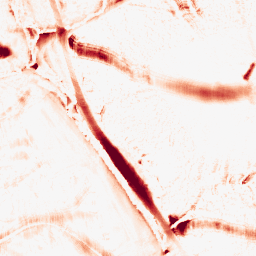
Category: morphological
Decomposition family: morphological_ellipse
Decomposition parameters: operation: opening
width: 30
height: 20
Upsampling method: edge_directed
Upsampling parameters: scale: 2
Upsampling scale: 2